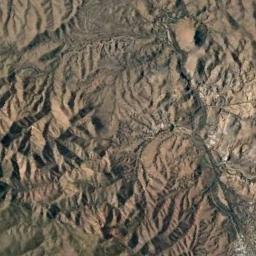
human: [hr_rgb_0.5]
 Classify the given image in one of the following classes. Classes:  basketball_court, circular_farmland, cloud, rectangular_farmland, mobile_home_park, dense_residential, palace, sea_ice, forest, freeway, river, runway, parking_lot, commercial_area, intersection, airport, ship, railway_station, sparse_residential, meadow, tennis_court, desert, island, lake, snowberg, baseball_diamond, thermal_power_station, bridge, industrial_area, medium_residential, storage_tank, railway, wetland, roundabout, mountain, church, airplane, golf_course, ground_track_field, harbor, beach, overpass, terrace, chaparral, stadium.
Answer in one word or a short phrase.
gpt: mountain